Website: home-depot
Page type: customer-info-address
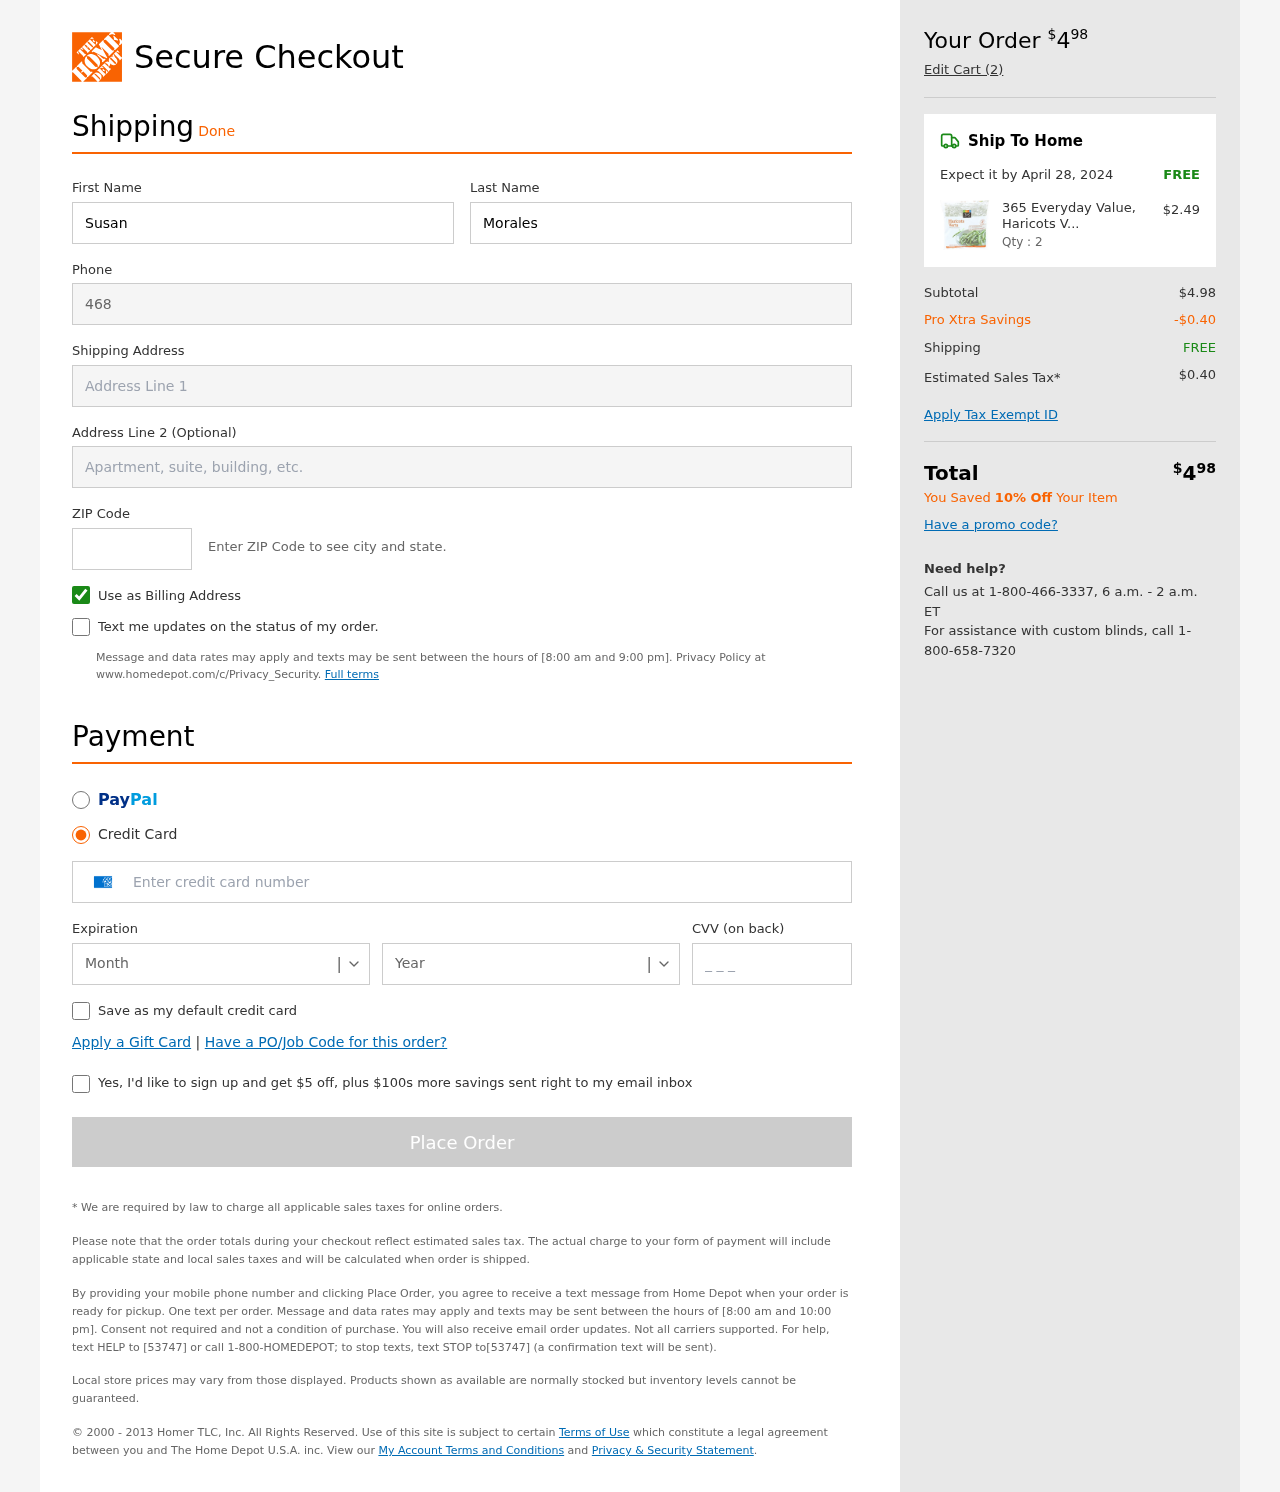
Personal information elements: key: PII_CARD_CVV
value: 8795
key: PII_CARD_EXPIRY_MONTH
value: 08
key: PII_CARD_EXPIRY_YEAR
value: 28
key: PII_CARD_NUMBER
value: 3479 8753 6728 603
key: PII_FIRSTNAME
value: Susan
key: PII_LASTNAME
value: Morales
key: PII_PHONE
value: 4686963500
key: PII_POSTCODE
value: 31147
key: PII_STREET
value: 81027 Jackson Rue
Product elements: key: PRODUCT1_NAME
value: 365 Everyday Value, Haricots Verts (Extra Fine Green Beans), 16 oz, (Frozen)
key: PRODUCT1_PRICE
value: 2.49
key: PRODUCT1_QUANTITY
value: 2
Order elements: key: ORDER_TOTAL
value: $498
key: ORDER_NUM_ITEMS
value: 2
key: ORDER_DELIVERY_DATE
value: April 28, 2024
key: ORDER_SHIPPING_COST
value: FREE
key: ORDER_SUBTOTAL
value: $4.98
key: ORDER_DISCOUNT
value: -$0.40
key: ORDER_SHIPPING_COST2
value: FREE
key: ORDER_TAX
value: $0.40
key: ORDER_TOTAL2
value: $498
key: ORDER_SAVINGS_MESSAGE
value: You Saved 10% Off Your Item